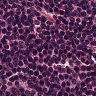
Metastatic tissue present: no